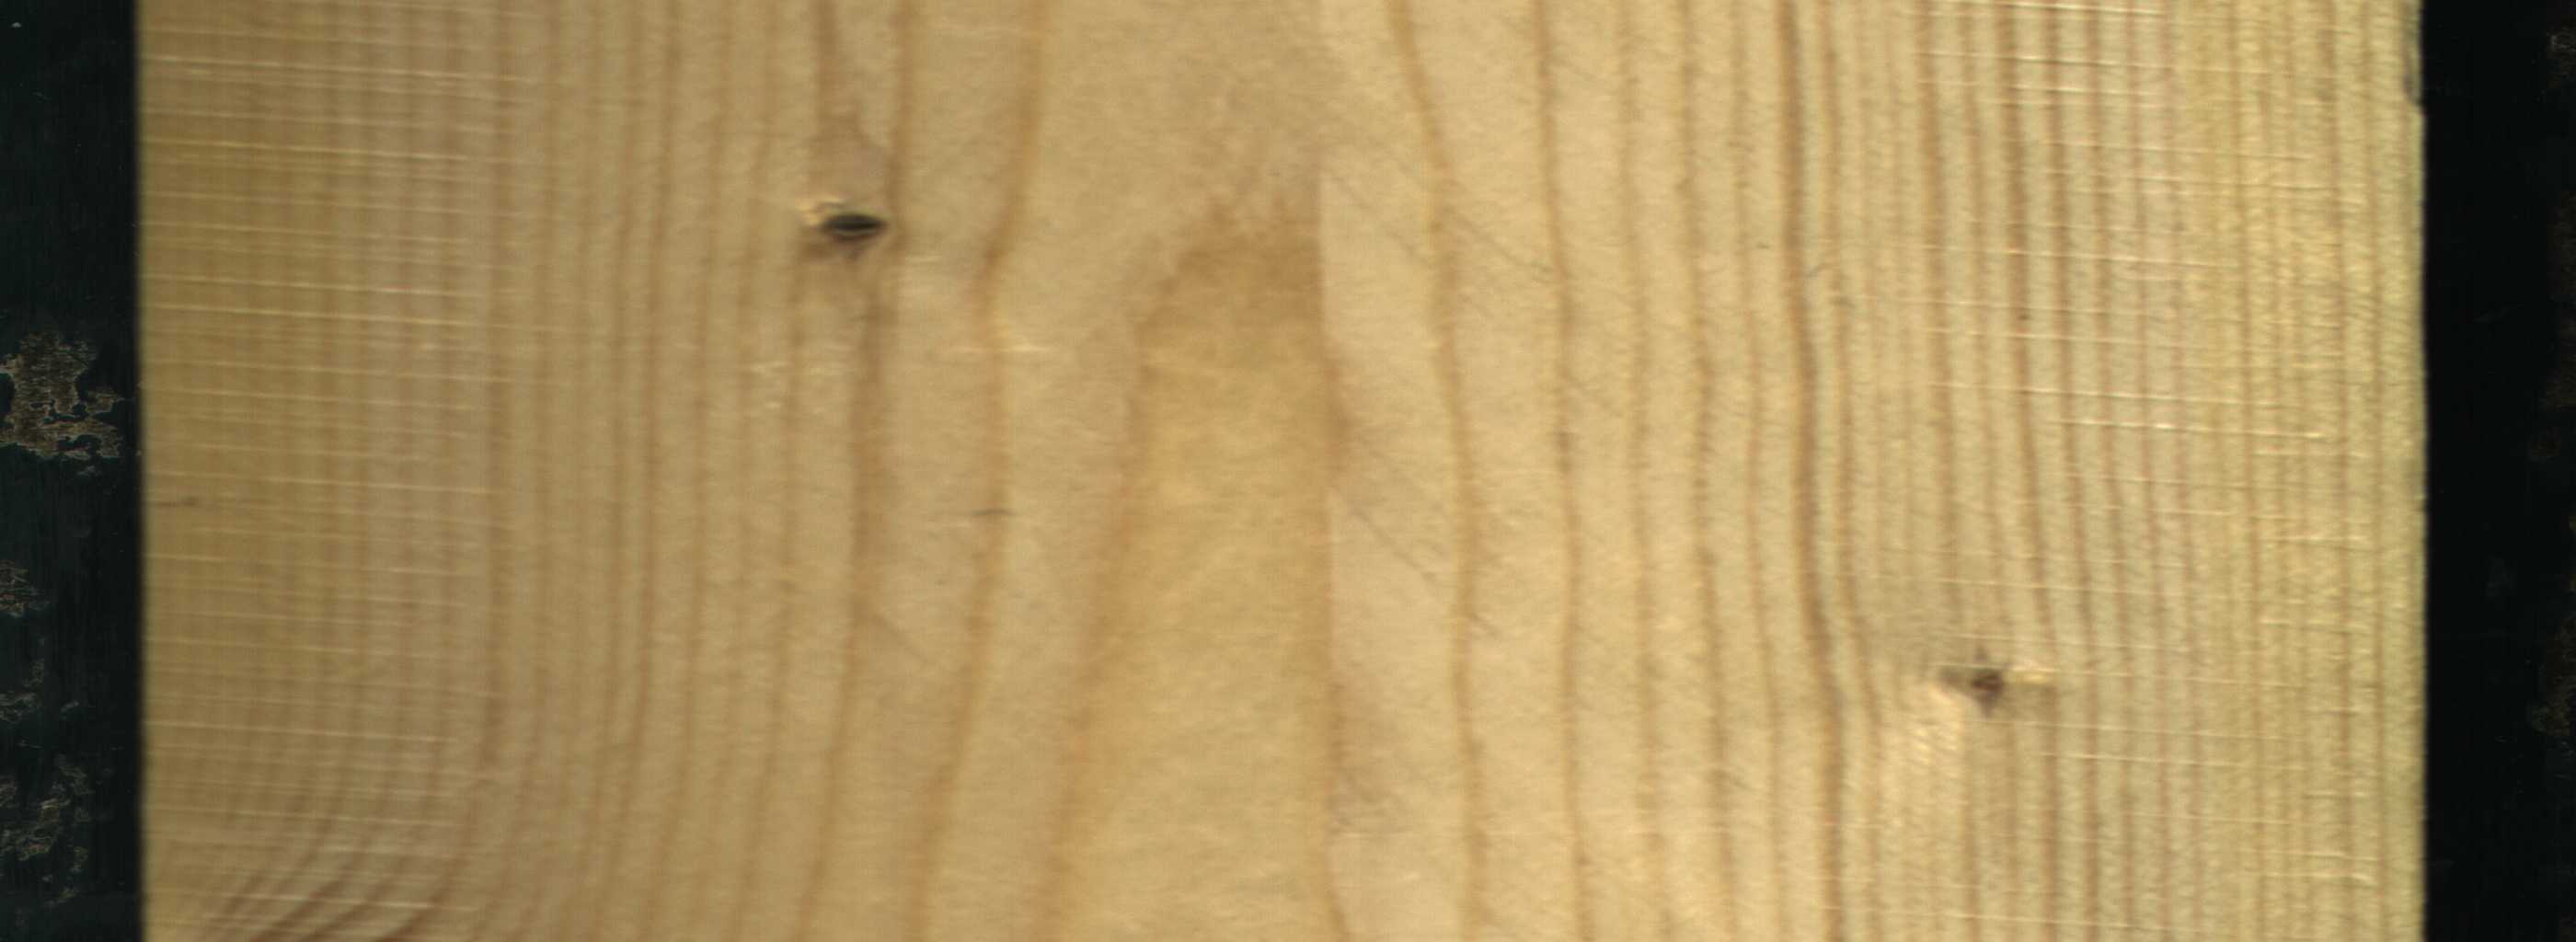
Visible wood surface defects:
Dead_Knot
Live_Knot